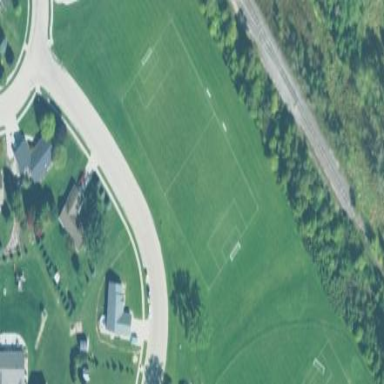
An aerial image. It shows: Soccer pitch for leisure land activities.